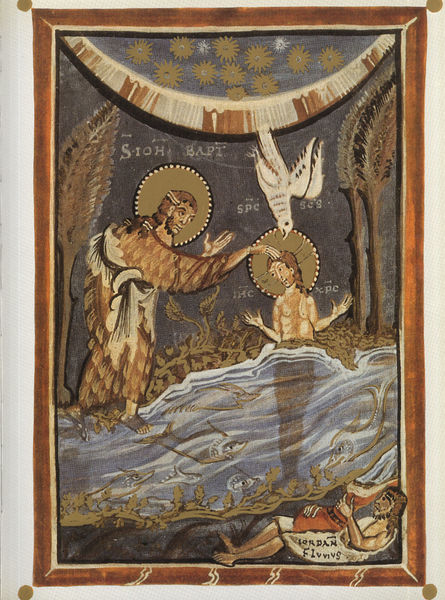
Titel: Evangeliar der Äbtissin Hitda von Meschede
Institution: Darmstadt, Hessische Landesbibliothek
Schlagwörter: baum, himmel, vogel, wasser, bäume, fluss, ufer, malerei, bibel, johannes, taube, schrift, flus, buch, sterne, seite, illustration, text, fisch, heiligenschein, jesus, segnung, fresko, heilig, taufe, christentum, fische, latein, jordan, taufe christi, firmament, heiliger geist, buchmalerei, der täufer, steren, licher